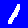
Digit: 1